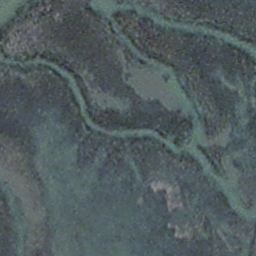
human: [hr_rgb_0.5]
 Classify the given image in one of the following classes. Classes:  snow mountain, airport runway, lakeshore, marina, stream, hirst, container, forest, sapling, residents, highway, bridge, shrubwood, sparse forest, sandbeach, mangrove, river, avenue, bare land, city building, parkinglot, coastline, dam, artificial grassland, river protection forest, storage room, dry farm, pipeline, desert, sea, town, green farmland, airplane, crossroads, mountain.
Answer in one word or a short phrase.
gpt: stream